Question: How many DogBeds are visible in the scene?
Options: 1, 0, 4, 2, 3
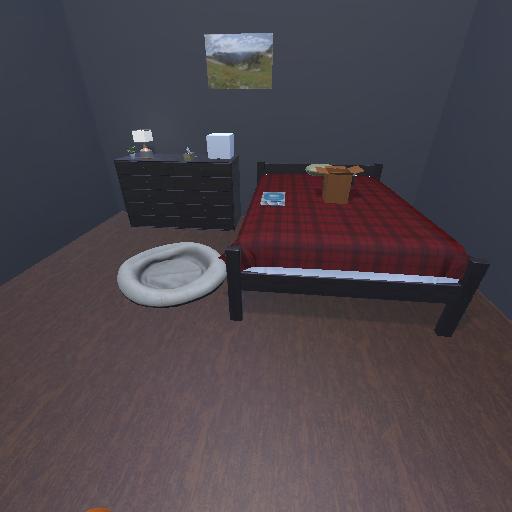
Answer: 1